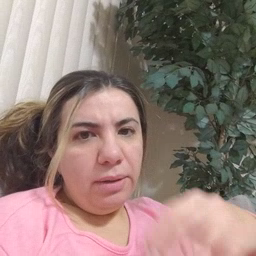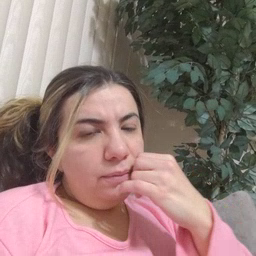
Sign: drop